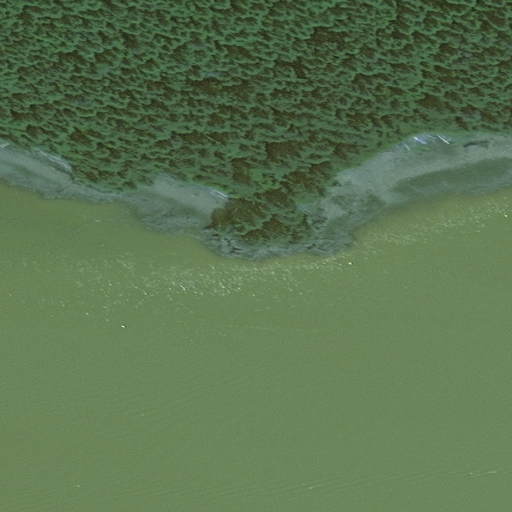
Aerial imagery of cape in Alaska named Icy Point containing only unknown